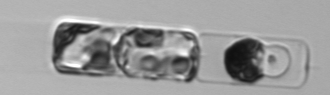
Label: Guinardia_delicatula_TAG_internal_parasite